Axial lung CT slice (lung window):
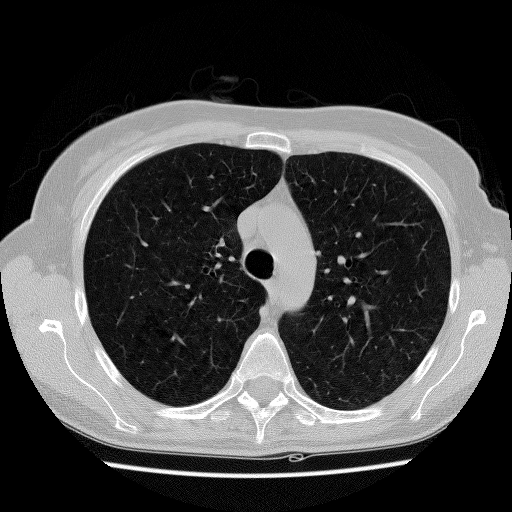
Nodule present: no